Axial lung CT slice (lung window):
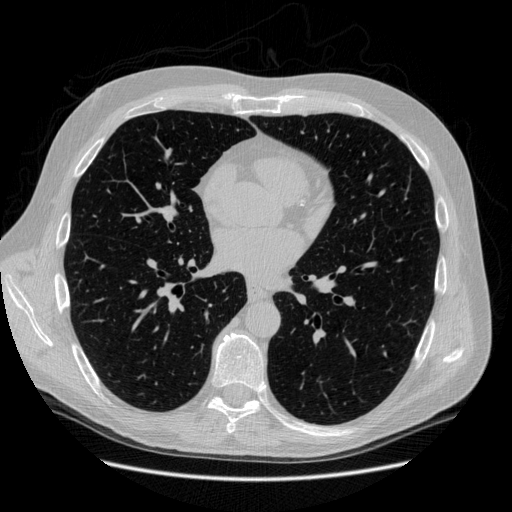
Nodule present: no